Question: i'm trying to have two DIV's side by side inside a smaller DIV with overflow:hidden;
I'd expect both DIV's to be side by side and have some of it's content hidden caused by their parent DIV which is smaller in width. Instead the last DIV moves under the other DIV even tho they both have float:left;.
HTML:
'''
<div id="wrapper"> <!-- wrapper -->
<div id="nav"> <!-- nav -->
</div> <!-- /nav -->
<div id="container"> <!-- container -->
</div> <!-- /container -->
</div> <!-- /wrapper -->
'''
CSS:
'''
#wrapper {
float:left;
height:960px;
width:540px;
background-color:#eeeeee;
overflow:hidden;
}
#nav {
float:left;
width:460px;
height:960px;
background-color:red;
}
#container {
float:left;
width:540px;
height:960px;
background-color:green;
}
'''
This is the effect i want:

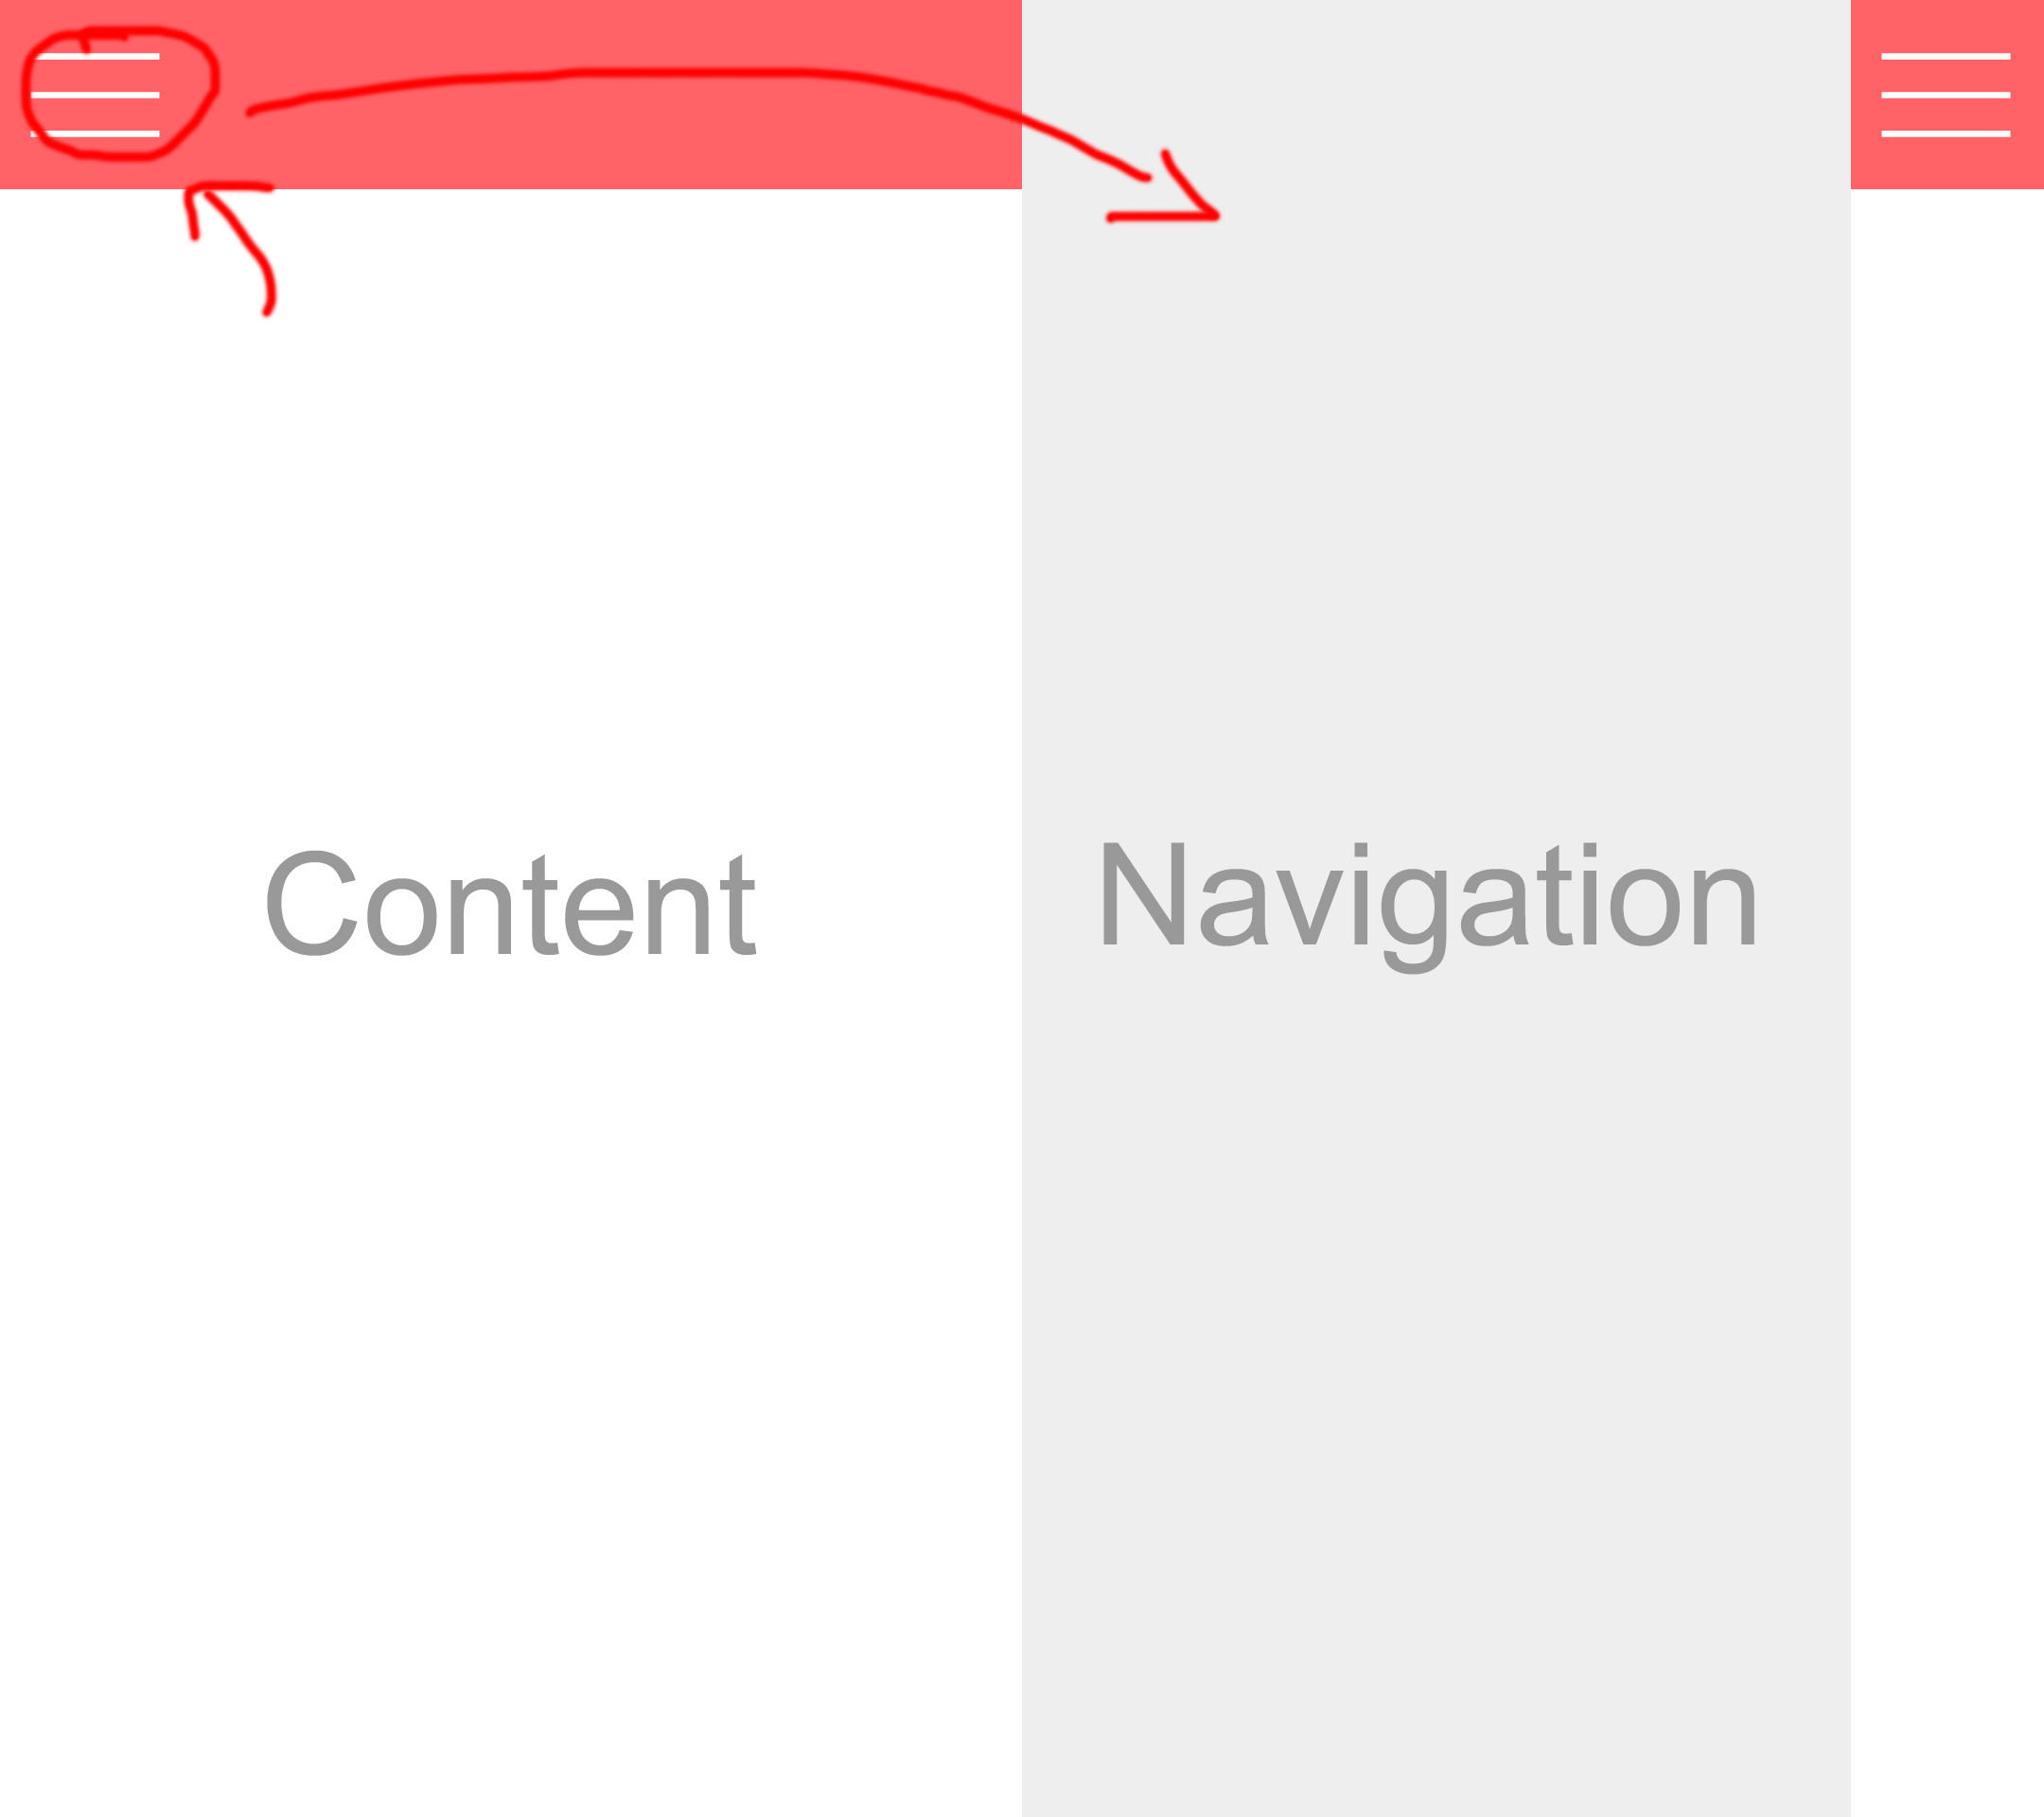
Answer: If you want the two elements side-by-side, I think you have to add an additional "wrapper" element of some kind to surround your '#nav' and '#container' elements. (overflow set to auto so you can see the elements are next to each other.)
'''
#wrapper {
float: left;
height: 960px;
width: 540px;
background-color: #eeeeee;
overflow: auto;
}
#wrap {
width: 1000px;
}
#nav {
float: left;
width: 460px;
height: 960px;
background-color: red;
clear:
}
#container {
float: left;
width: 540px;
height: 960px;
background-color: green;
}
'''
'''
<div id="wrapper">
<!-- wrapper -->
<div id="wrap">
<!-- some new wrapping element -->
<div id="nav">
<!-- nav -->
</div>
<!-- /nav -->
<div id="container">
<!-- container -->
</div>
<!-- /container -->
</div>
</div>
<!-- /wrapper -->
'''